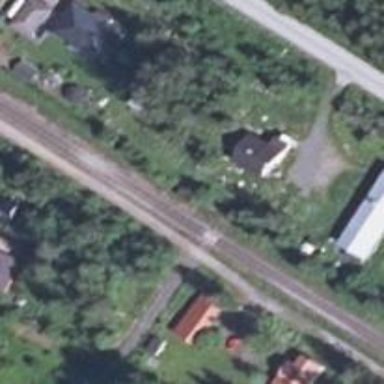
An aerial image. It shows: Uncontrolled railway crossing.